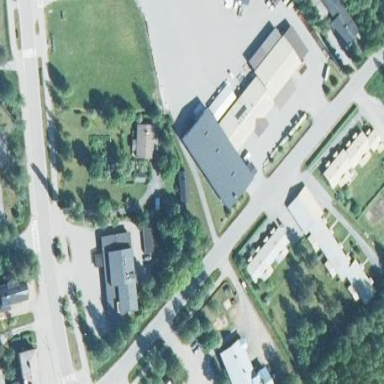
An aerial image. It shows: Retail building.